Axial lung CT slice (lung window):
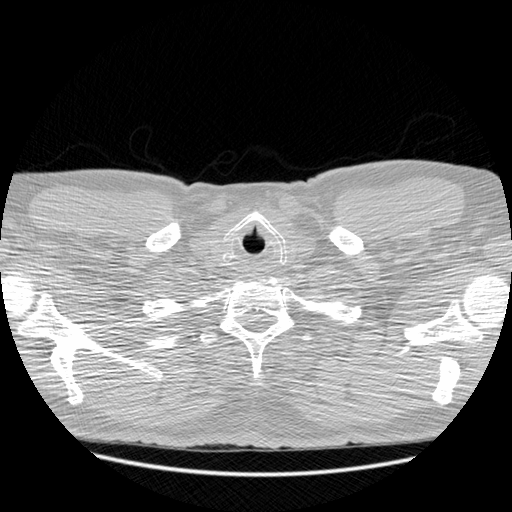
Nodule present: no